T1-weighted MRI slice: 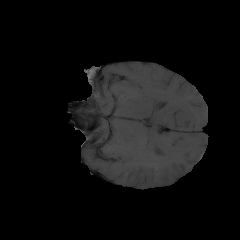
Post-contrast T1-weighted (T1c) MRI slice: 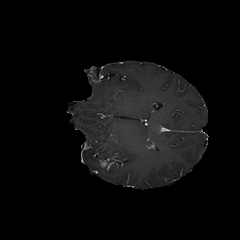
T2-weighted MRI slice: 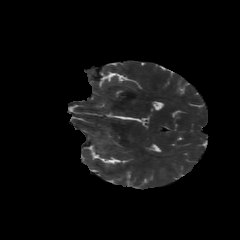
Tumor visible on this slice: yes